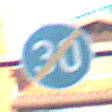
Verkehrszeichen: EndeMindestgeschwindigkeit
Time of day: MorningAfternoon
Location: Outdoor (Urban)
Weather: Clear
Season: NotSpecified
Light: Natural